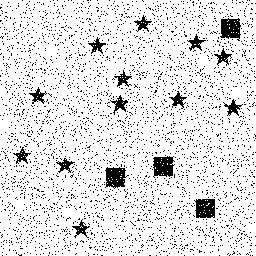
Squares: 4
Triangles: 0
Stars: 12
Total shapes: 16